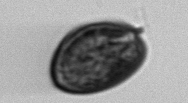
Label: Prorocentrum